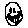
Label: smiley face